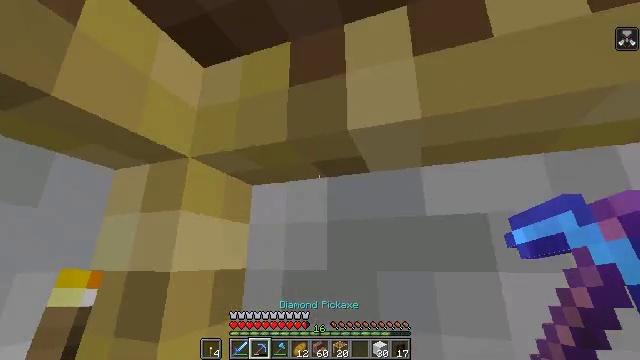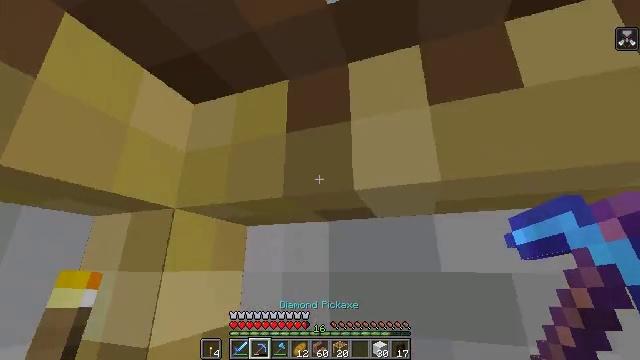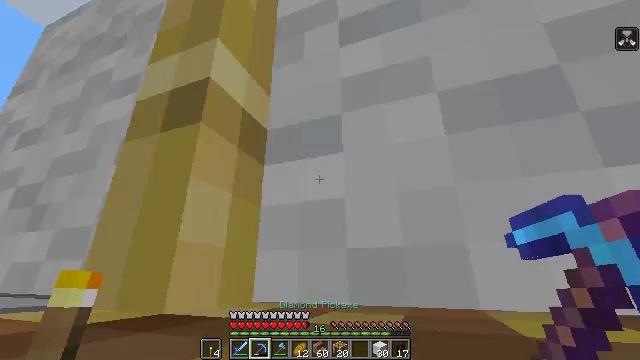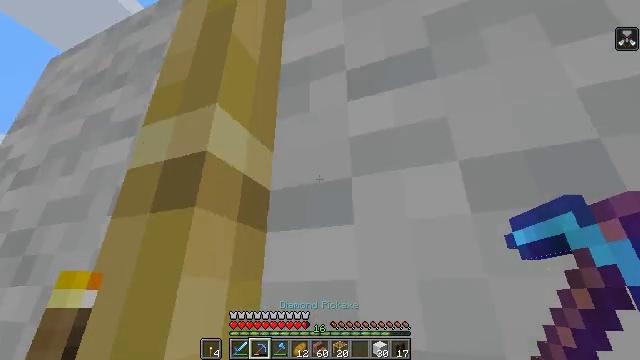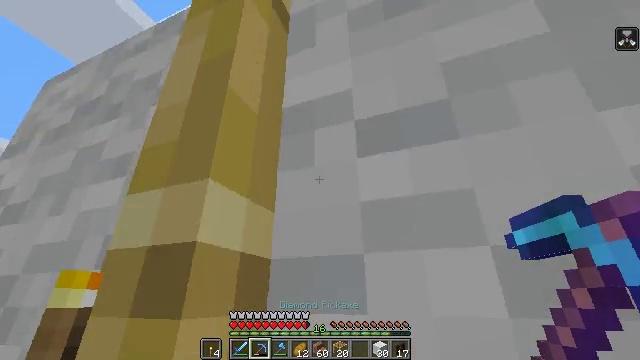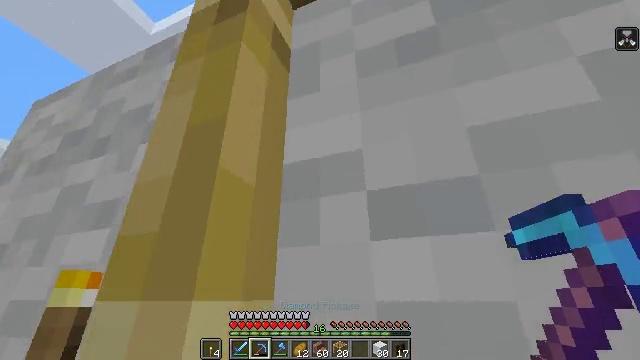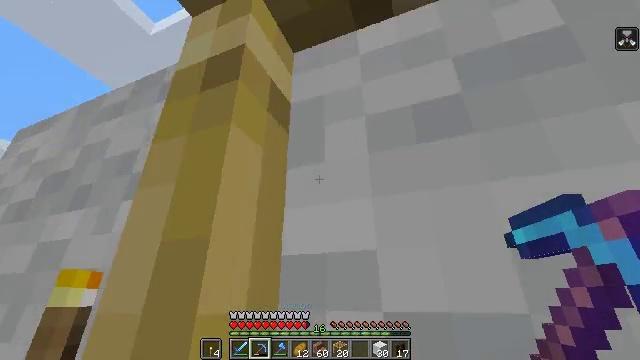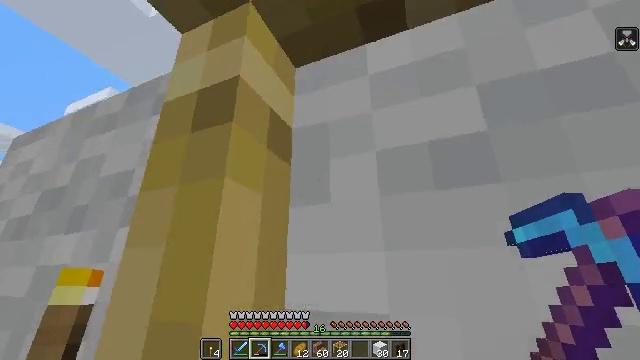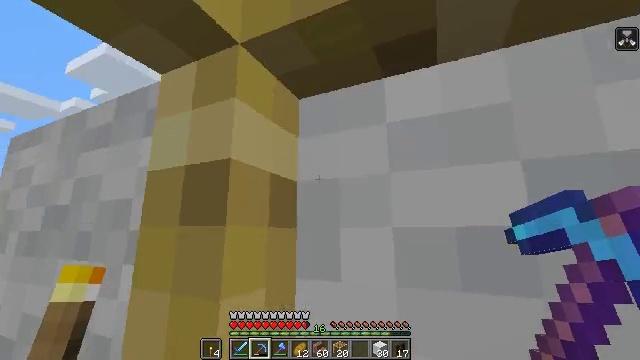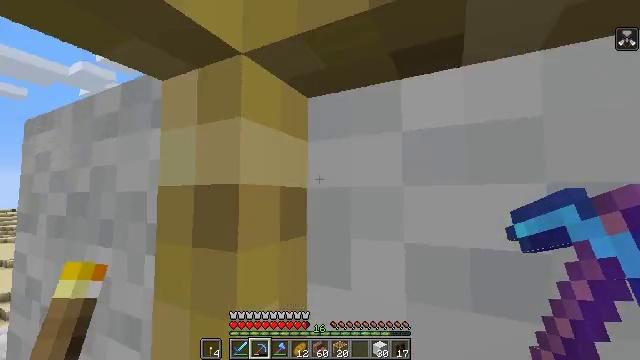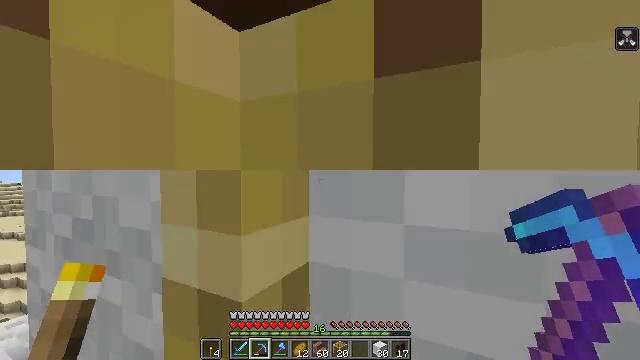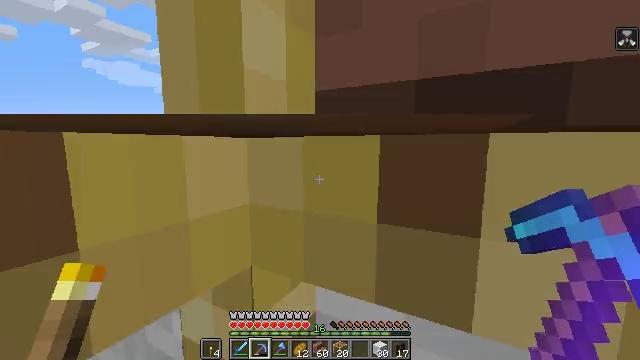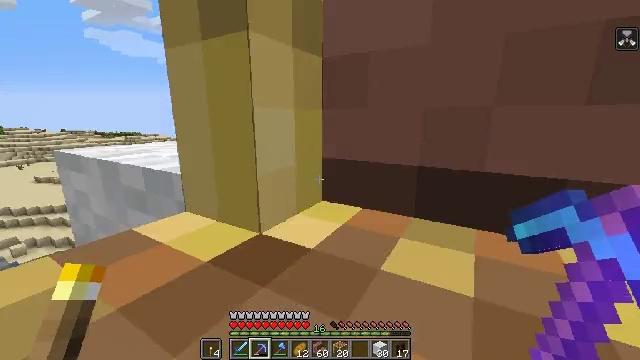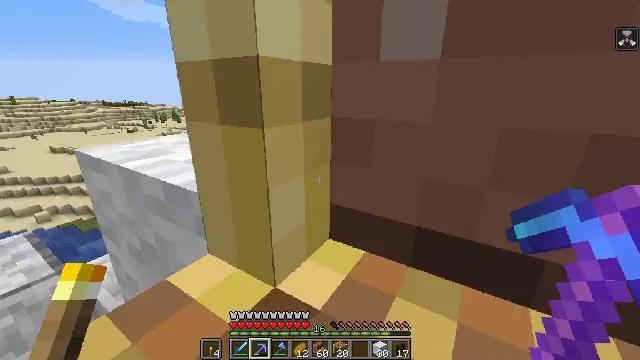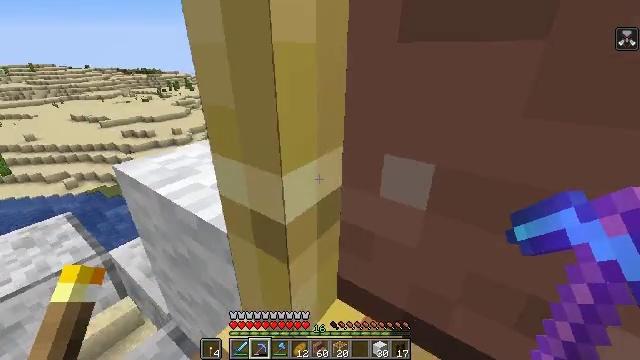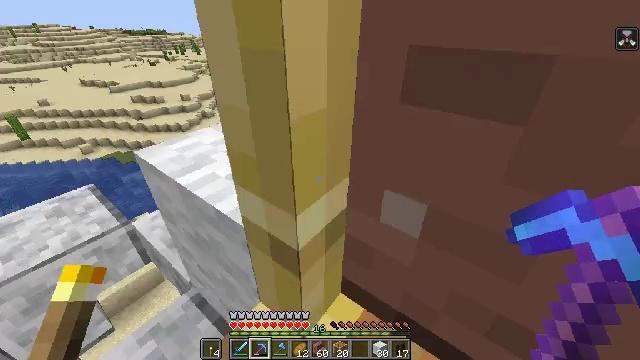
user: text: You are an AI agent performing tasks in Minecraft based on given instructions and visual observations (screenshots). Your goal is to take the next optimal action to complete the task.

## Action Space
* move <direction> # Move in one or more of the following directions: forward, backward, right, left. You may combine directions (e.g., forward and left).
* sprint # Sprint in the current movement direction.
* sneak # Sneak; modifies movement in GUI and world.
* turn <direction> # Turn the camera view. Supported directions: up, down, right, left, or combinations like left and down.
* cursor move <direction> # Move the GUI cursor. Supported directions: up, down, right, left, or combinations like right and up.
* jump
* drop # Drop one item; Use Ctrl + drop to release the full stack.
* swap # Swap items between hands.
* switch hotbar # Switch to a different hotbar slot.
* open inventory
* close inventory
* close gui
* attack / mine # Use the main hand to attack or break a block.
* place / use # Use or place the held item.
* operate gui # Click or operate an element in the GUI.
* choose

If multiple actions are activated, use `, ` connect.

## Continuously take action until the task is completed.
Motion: motion action
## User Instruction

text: Obtain white wool for building.
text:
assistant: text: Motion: turn up, jump
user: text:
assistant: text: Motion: turn left and up, jump
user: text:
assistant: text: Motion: turn up, jump
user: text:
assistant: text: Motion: jump
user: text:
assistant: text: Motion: jump
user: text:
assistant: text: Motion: jump
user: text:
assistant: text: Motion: turn left and down, jump
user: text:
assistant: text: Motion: turn left and down, jump
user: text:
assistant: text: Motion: turn left and down, jump
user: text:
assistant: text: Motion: turn down, jump
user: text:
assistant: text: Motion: turn left and down, jump
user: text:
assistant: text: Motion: turn left and down, jump
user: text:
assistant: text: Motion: turn left and down, jump
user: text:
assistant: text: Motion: turn left and down, jump
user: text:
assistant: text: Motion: turn left and down, jump
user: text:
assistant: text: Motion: turn left and down, jump
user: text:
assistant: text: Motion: turn left and down, jump
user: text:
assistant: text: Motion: turn down, jump
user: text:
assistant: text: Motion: turn down, jump
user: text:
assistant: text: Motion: move forward, turn down, jump
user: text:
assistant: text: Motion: move forward, turn down, jump
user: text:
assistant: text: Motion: move forward, turn down, jump
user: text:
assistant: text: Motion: move forward, turn down, jump
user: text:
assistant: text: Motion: move forward, turn down, jump
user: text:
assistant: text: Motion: move forward, turn down, jump
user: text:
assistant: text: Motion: move forward, turn down, jump
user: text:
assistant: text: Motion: move forward, jump
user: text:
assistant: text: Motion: move forward, turn right and down, jump
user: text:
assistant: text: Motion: move forward, turn right and down, jump
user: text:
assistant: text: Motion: move forward, turn right